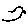
Label: bird